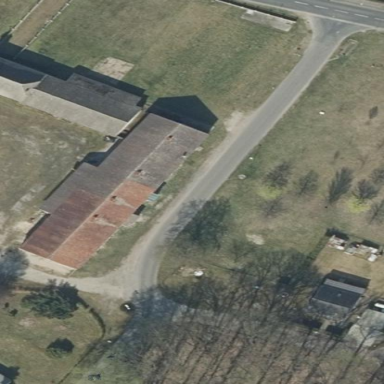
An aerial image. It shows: Gabled farm auxiliary building with grey roof. The roof is oriented along the structure.